Field crop: tomato
Growth stage: 1
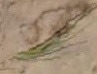
Species: cyperus